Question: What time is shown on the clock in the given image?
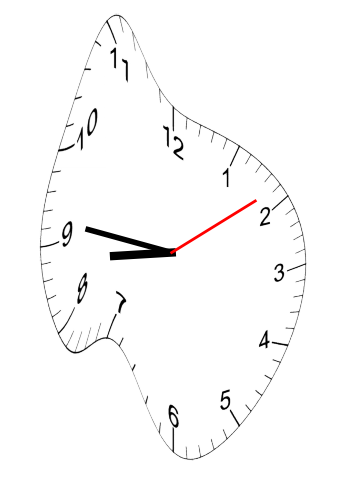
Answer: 08:46:09